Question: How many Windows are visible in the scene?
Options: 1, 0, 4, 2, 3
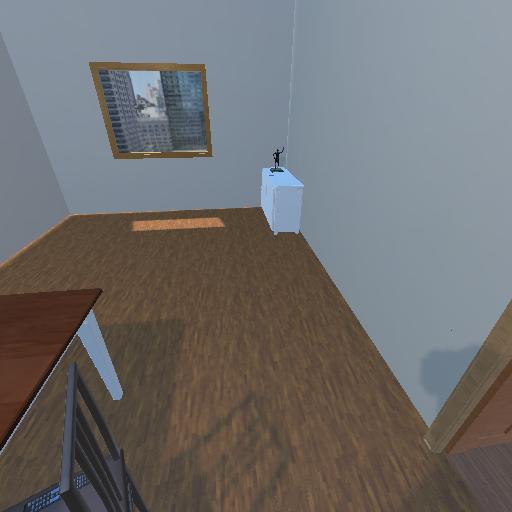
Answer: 1